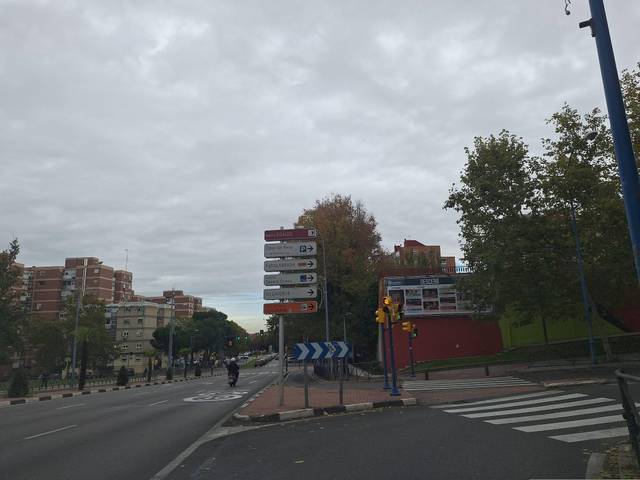
Region: Spain
Coordinates: 40.335, -3.759